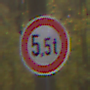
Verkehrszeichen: TatsaechlicheMasse
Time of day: MorningAfternoon
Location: Outdoor (Nature)
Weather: Overcast
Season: Autumn
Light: Natural